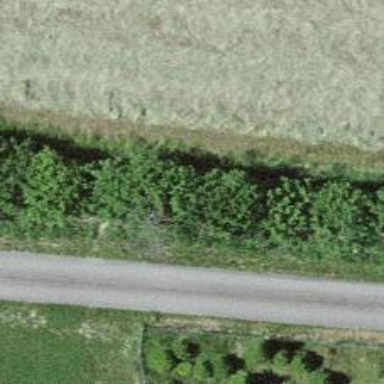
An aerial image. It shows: Hedge barrier.